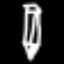
Label: pencil